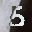
Label: 5